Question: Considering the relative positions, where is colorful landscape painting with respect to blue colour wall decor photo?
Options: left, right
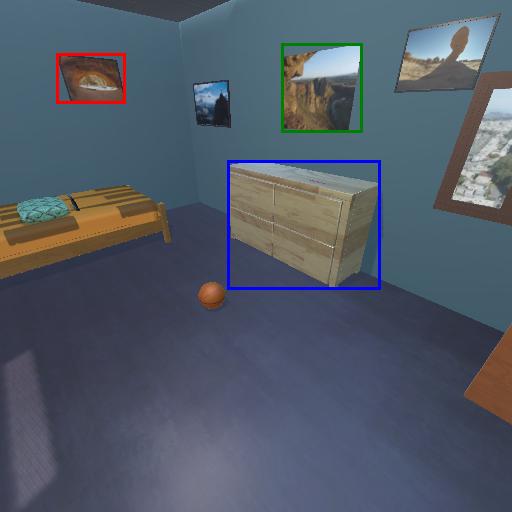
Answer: left